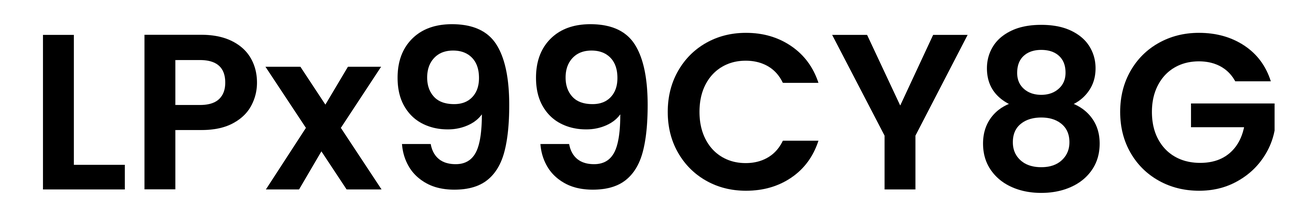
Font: Poppins-SemiBold